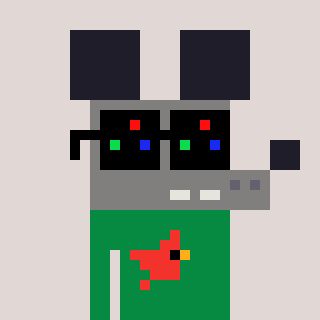
a pixel art character with square black sunglasses, a mouse-shaped head and a green-colored body on a warm background